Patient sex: M
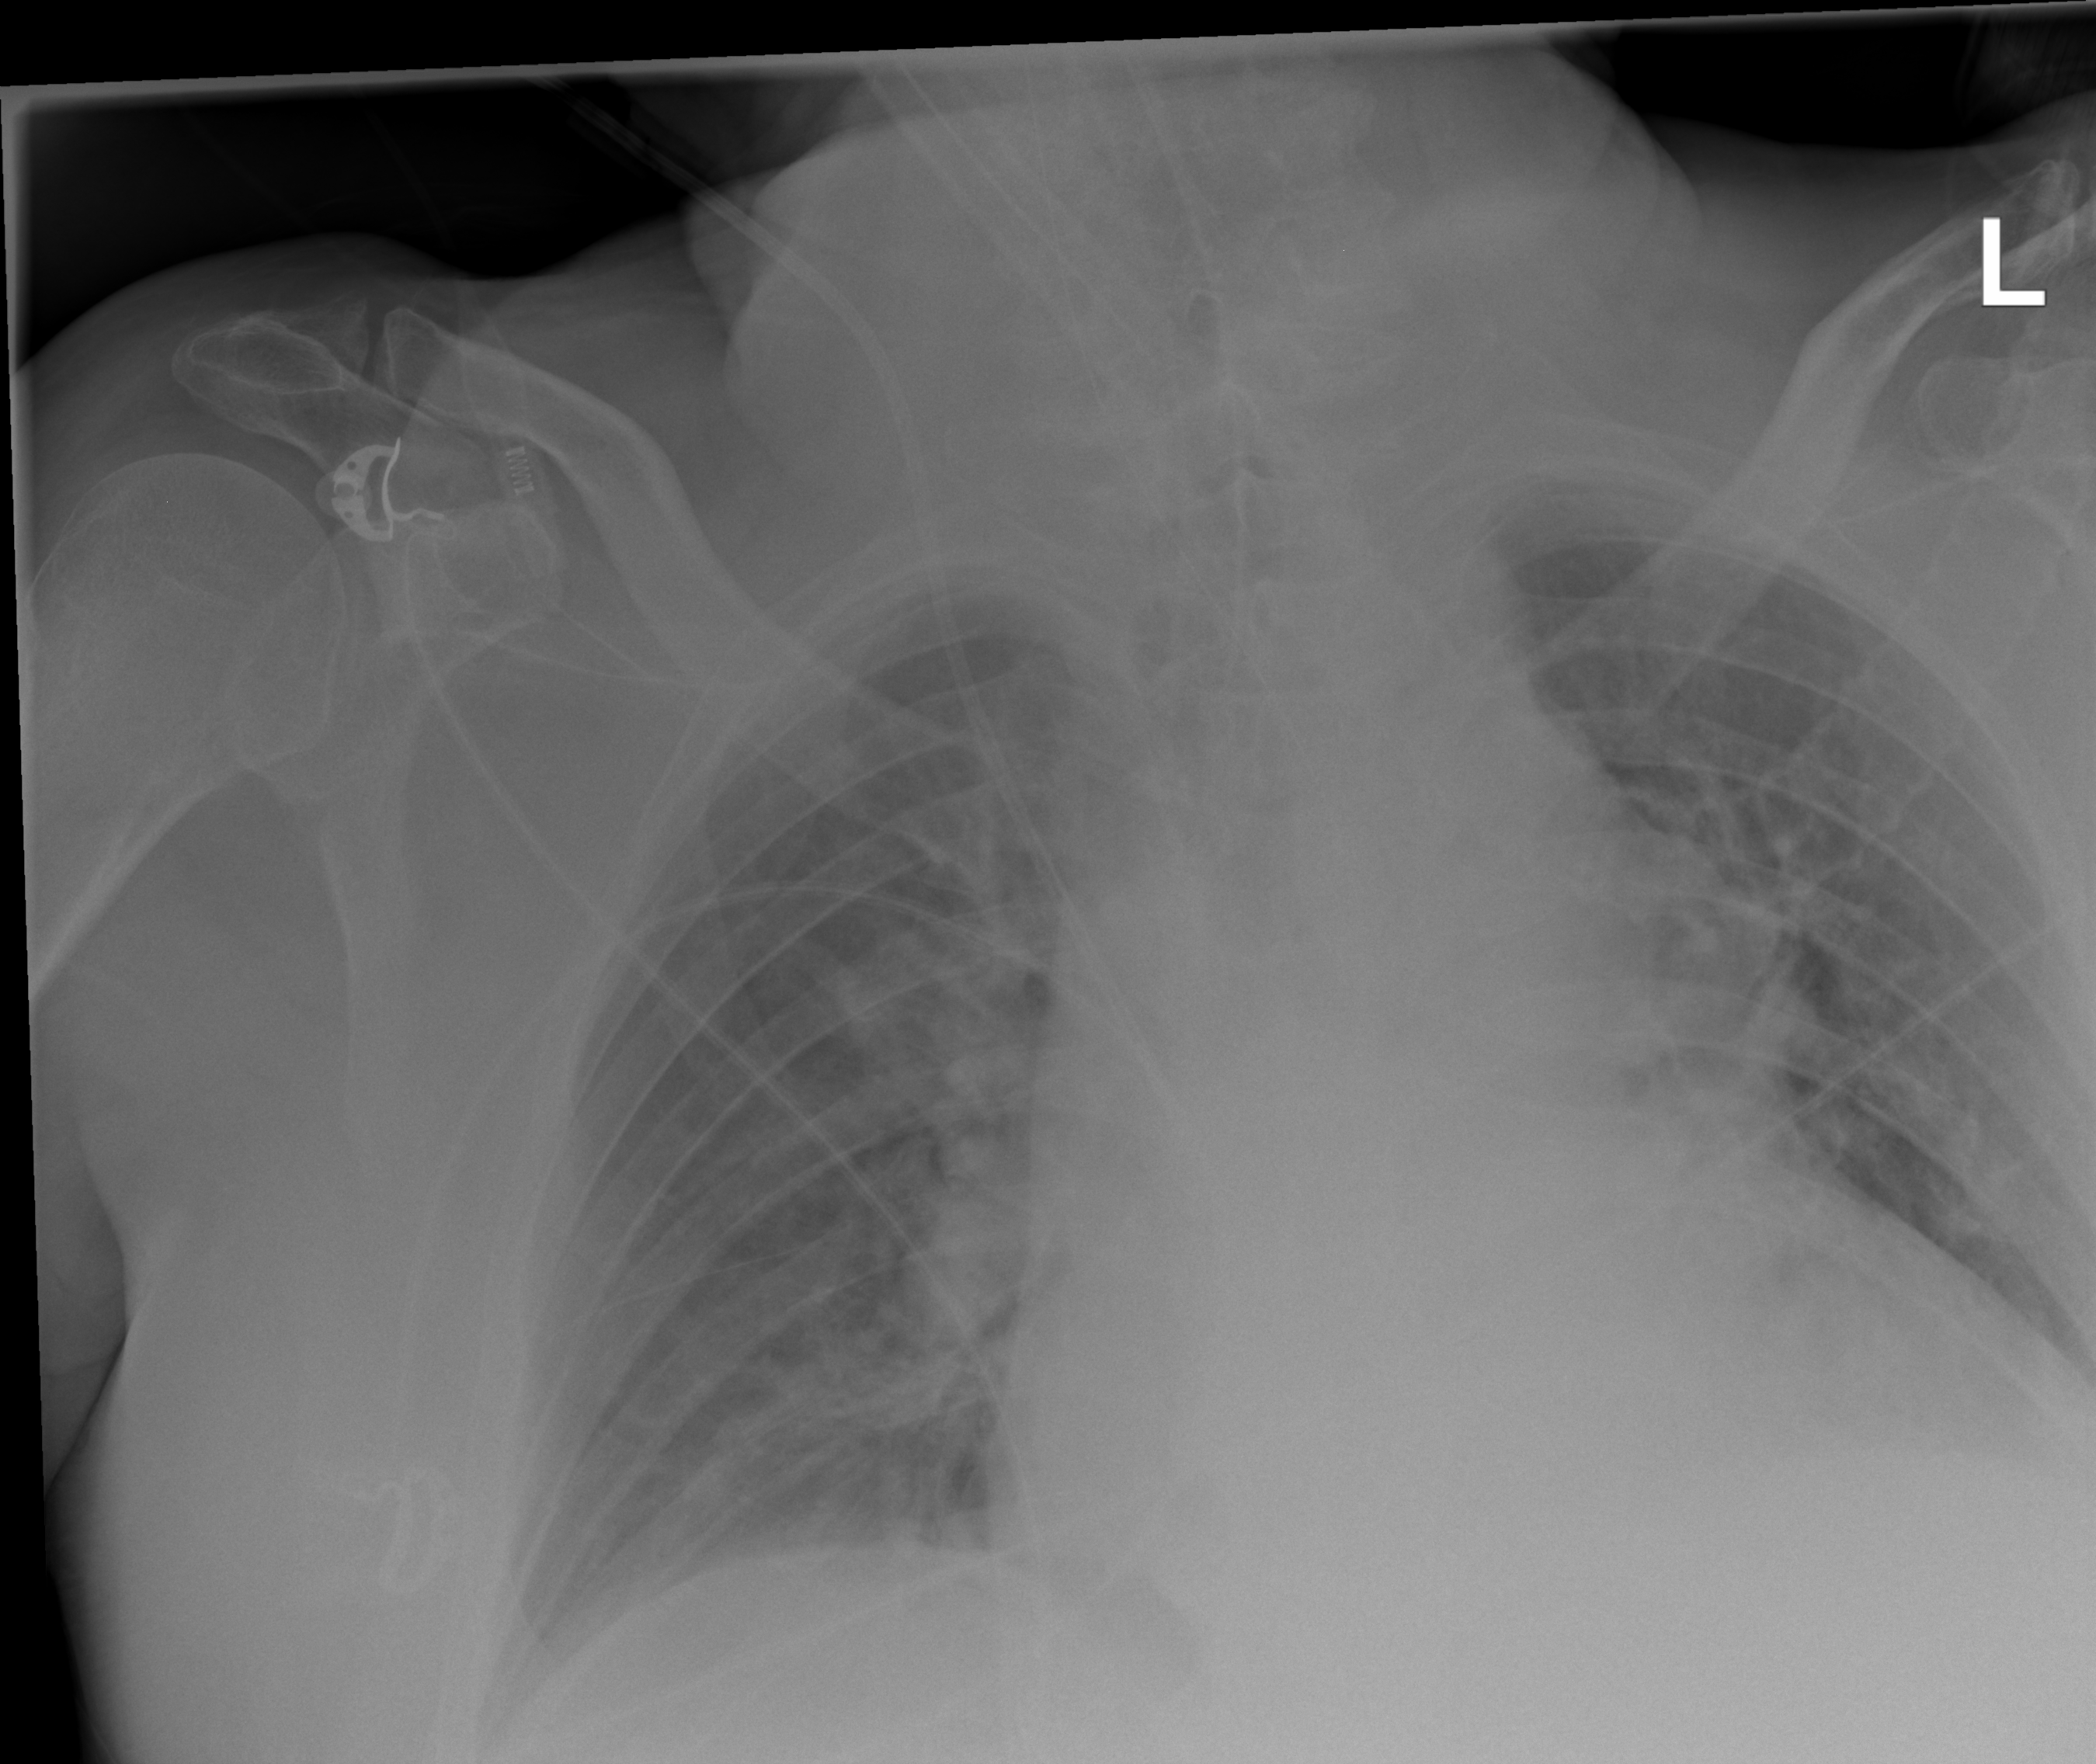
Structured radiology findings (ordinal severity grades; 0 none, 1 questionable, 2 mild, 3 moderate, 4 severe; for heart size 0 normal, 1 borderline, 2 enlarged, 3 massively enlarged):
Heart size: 2
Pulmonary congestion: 0
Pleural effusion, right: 0
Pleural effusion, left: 0
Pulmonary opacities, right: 0
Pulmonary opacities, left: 0
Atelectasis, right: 2
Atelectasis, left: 0